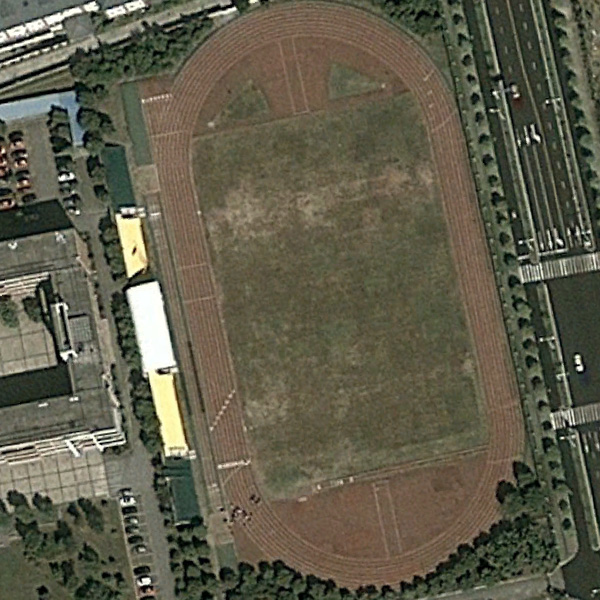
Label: Playground